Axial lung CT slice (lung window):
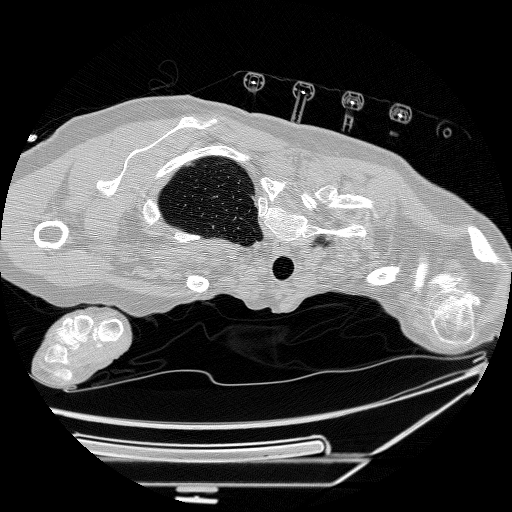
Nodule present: no